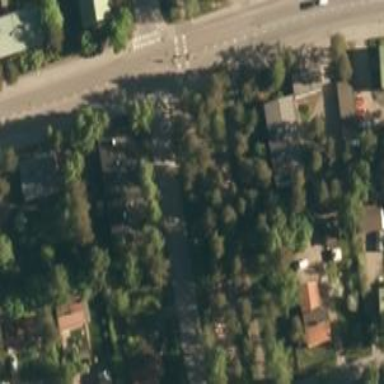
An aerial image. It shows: Footway along the road.